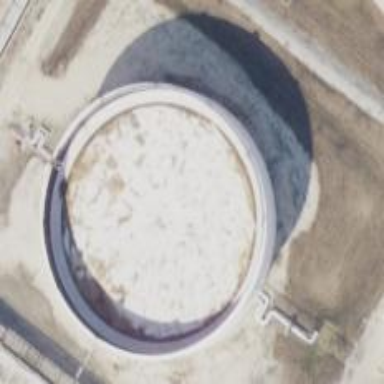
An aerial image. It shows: Storage tank building.